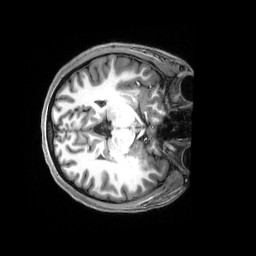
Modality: T1w
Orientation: axial
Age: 23
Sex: female
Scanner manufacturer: siemens
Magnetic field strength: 3 T
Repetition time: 2.5 s
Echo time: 0.00222 s